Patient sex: M
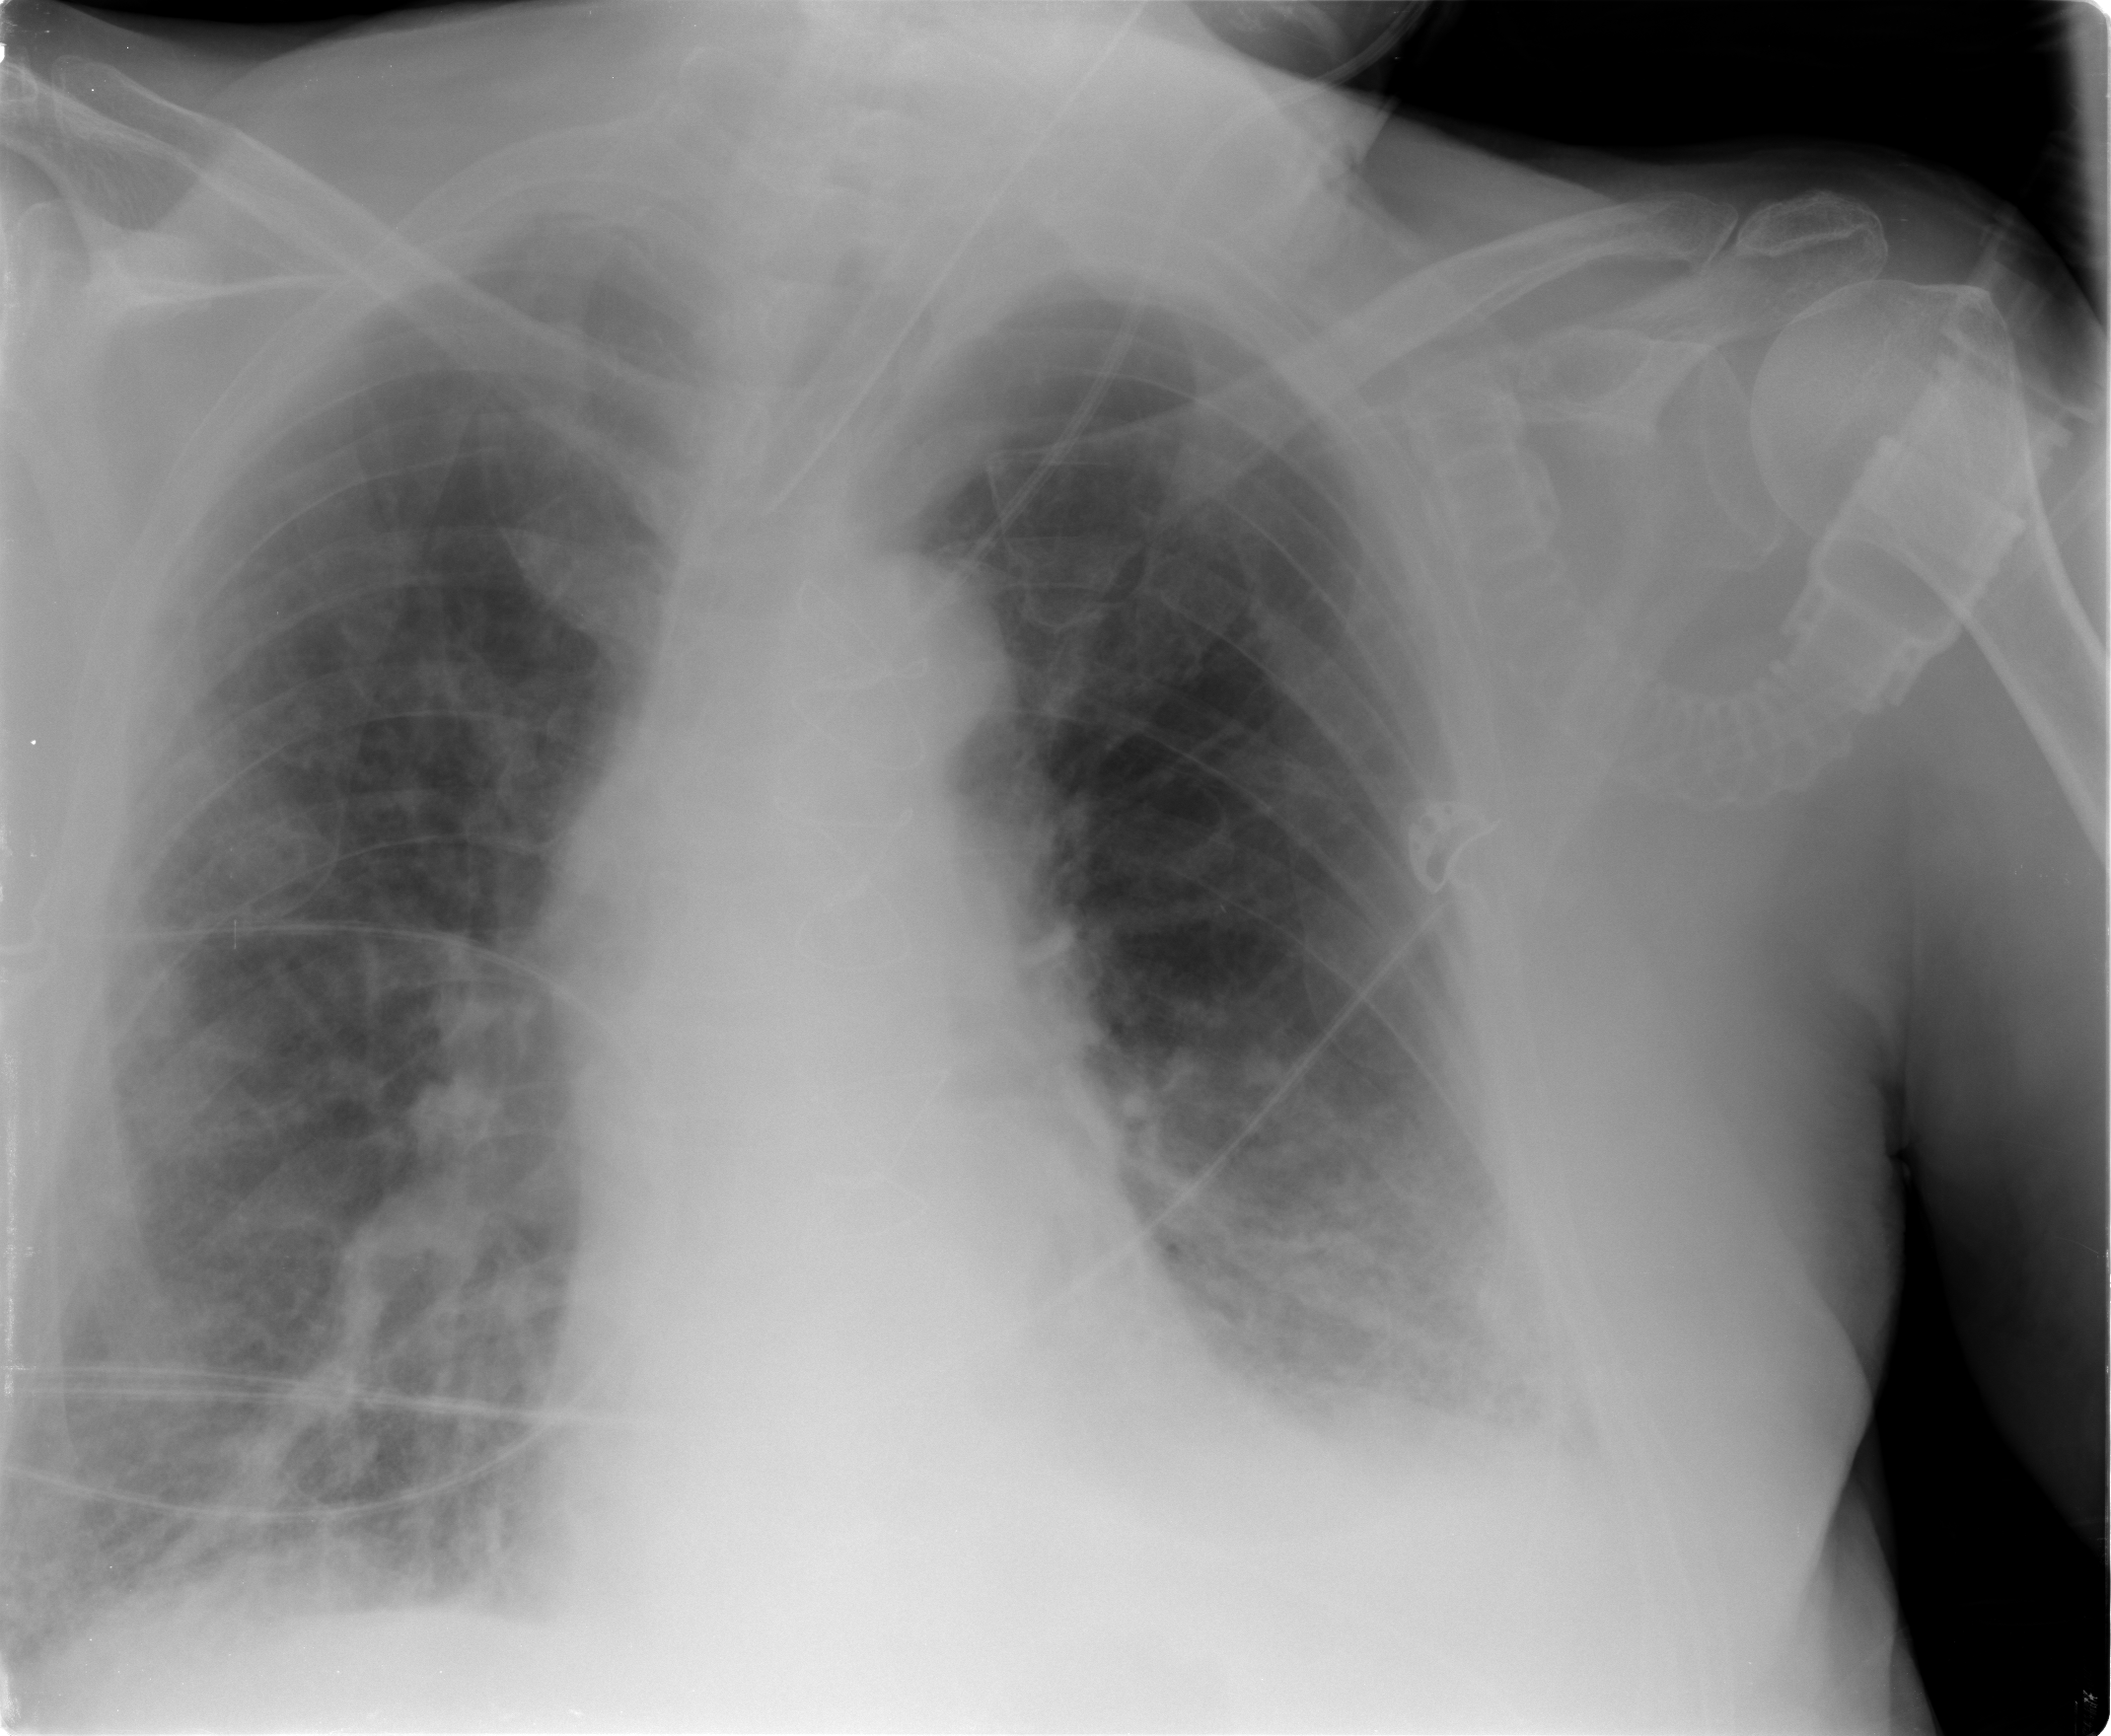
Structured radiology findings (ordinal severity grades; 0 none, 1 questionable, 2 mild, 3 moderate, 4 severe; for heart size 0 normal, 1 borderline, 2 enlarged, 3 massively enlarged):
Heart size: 2
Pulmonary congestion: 2
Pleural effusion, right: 2
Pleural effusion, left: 2
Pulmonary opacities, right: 2
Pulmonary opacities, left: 2
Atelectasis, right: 2
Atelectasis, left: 3